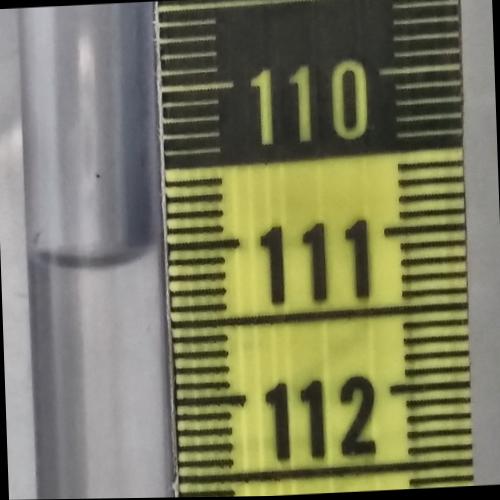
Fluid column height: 111.0 cm